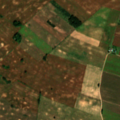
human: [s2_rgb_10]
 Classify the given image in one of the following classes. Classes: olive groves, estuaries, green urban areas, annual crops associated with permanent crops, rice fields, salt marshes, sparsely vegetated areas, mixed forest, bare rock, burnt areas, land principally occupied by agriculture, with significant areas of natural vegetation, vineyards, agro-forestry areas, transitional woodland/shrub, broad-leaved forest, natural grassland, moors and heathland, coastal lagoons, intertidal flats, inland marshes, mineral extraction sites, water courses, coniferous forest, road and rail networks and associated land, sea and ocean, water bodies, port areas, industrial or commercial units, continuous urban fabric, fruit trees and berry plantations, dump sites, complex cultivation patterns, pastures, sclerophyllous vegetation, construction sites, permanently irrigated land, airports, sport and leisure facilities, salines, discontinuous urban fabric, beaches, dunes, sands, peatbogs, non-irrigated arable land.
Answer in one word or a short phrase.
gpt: non-irrigated arable land